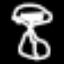
Label: hourglass